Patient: sex M, age 37
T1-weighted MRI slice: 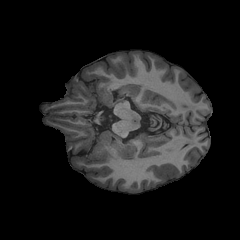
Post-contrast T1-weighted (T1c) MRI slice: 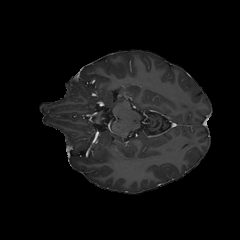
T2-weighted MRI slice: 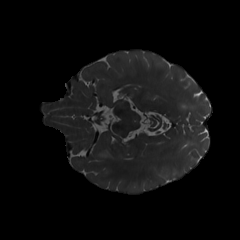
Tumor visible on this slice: yes
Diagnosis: Astrocytoma, IDH-mutant
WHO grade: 4